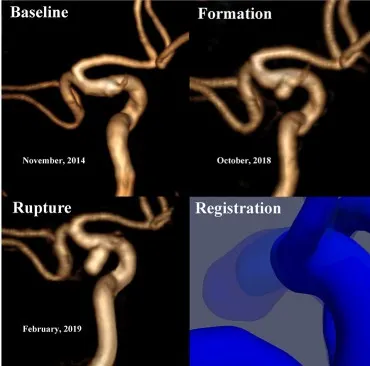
(A) Patient 1 is a 56-year-old female. No significant abnormalities were observed by the baseline MRA. MRA reexamination about 4 years later showed a newly formed saccular aneurysm with a diameter of 3.2 mm in the left posterior communicating artery. CTA showed that the aneurysm had significantly increased in size, reaching a diameter of 6.9 mm.
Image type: radiology (mri)